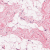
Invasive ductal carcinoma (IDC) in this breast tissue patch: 0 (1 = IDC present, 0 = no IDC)